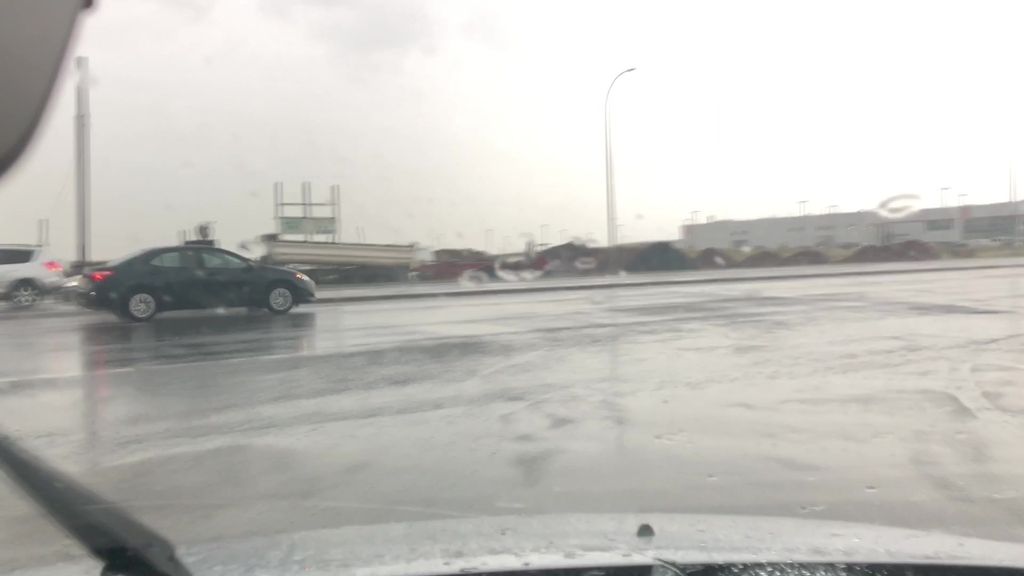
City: edmonton